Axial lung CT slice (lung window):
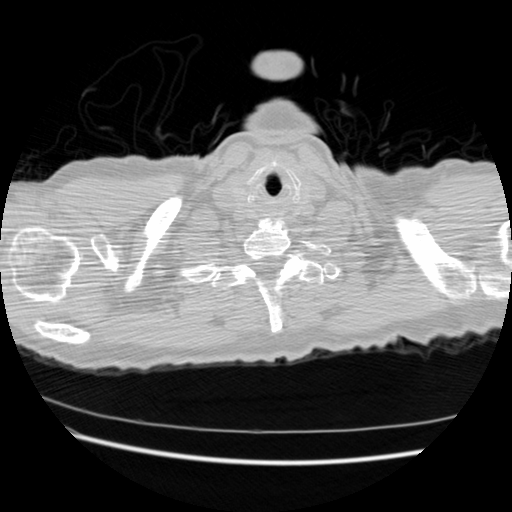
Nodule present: no